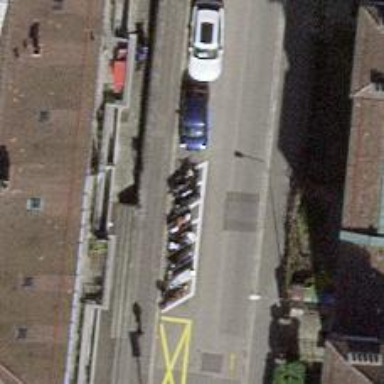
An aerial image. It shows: Bicycle parking area.